Question: I have a booking app. In this app I have a form for selecting the city of departure and the city of arrival. It's international only, so if I pick a city from Ungaria, the recommended cities in the next input of the form, where I choose the arrival city, should be all the cities in the database except the ones from Ungaria. I access the database using axios and the app is created using NuxtJs.
How can I get in the second input all the cities except those that are part of the country of which the city selected in the first input is part?
This is the code for the dropdown lists of the inputs:
'''
<template>
<div class="dropdownList">
<label class="formLabel">{{ label }}</label>
<input
ref="dropdowninput"
v-if="Object.keys(selectedItem).length === 0"
v-model.trim="inputValue"
class="dropdown-input"
type="text"
:placeholder="placeholder"
/>
<div v-else @click="resetItem" class="dropdown-selected">
{{ selectedItem.name }}
</div>
<div v-show="inputValue && apiLoaded" class="dropdown-list">
<div
@click="selectItem(item)"
v-show="itemVisible(item)"
v-for="item in itemList"
:key="item.name"
class="dropdown-item"
>
{{ item.name }}
</div>
</div>
</div>
</template>
<script>
import axios from "axios";
export default {
data() {
return {
selectedItem: {},
inputValue: "",
itemList: [],
apiLoaded: false,
apiUrl:
"***"
};
},
props: ["placeholder", "label"],
mounted() {
this.getList();
this.filteredCities();
},
methods: {
filteredCities() {
let filtered = this.itemList.filter(res => res.countryCode != "ro");
return filtered;
},
getList() {
axios.get(this.apiUrl).then(response => {
this.itemList = response.data;
this.apiLoaded = true;
});
},
itemVisible(item) {
let currentName = item.name.toLowerCase();
let currentInput = this.inputValue.toLowerCase();
return currentName.includes(currentInput);
},
selectItem(theItem) {
this.selectedItem = theItem;
this.inputValue = "";
this.$emit("on-item-selected", theItem);
},
resetItem() {
this.selectedItem = {};
this.$nextTick(() => this.$refs.dropdowninput.focus());
this.$emit("on-item-reset");
}
}
};
</script>
'''
My data in the database looks something like this

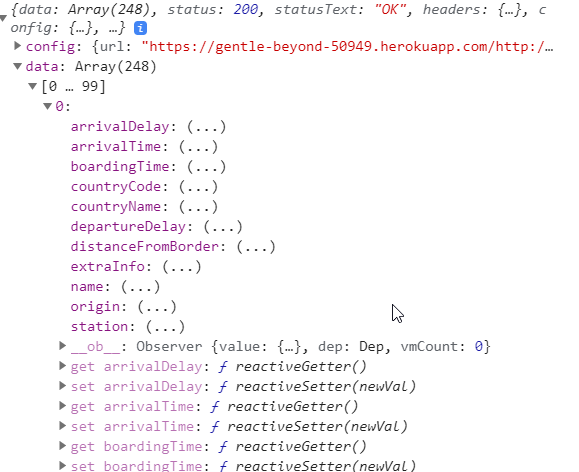
Answer: This is a naive and simple way of handling a dynamic fetching on some API from a variable located on the parent's input.
'test.vue' (a page)
'''
<template>
<div>
<p>Here, you can input either 'todos', 'albums' or 'photos' (this one is a bigger query)</p>
<input v-model.lazy.trim="selectedEntity" type="text" style="border: 2px solid hsl(0, 100%, 50%)" />
<br />
<br />
<child :selected-entity="selectedEntity"></child>
</div>
</template>
<script>
export default {
data() {
return {
selectedEntity: '',
}
},
}
</script>
'''
'Child.vue' (component)
'''
<template>
<div>
<p>Here are all the available results:</p>
<hr />
<div v-for="result in results" :key="result.id">
{{ result.title }}
</div>
</div>
</template>
<script>
export default {
props: {
selectedEntity: {
type: String,
default: 'todos',
},
},
data() {
return {
results: [],
}
},
async fetch() {
this.results = await this.$axios.$get('https://jsonplaceholder.typicode.com/${this.selectedEntity}')
},
watch: {
async selectedEntity(newValue) {
console.log('newValue >>', newValue)
await this.$fetch()
},
},
}
</script>
'''
It is triggered upon 'change' event so you need to write in the input and then, click out of it (this can of course be refined).